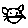
Label: cat